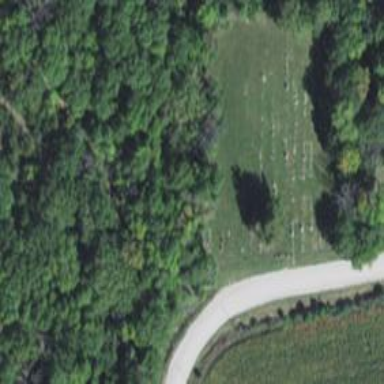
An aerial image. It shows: Cemetery.